Question: I have a database query. I can make go nice and fast with raw SQL but I'd really like to do something similar in LINQ
'''
declare @ruleInstanceCount int
select @ruleInstanceCount
= (select count(distinct(gri.RuleInstance_Id))
from [Group] g
left join GroupRuleInstance gri on g.id = gri.Group_Id
where g.name= @groupName)
SELECT cache.EntityKey
from RuleInstanceCurrentMembershipCacheItem cache
left join RuleInstance ri on ri.id = cache.RuleInstanceId
left join GroupRuleInstance gri on ri.id = gri.RuleInstance_Id
left join [Group] g on g.id = gri.Group_Id
where cache.IsMember = 1 and g.Name = @groupName
group by cache.EntityKey
HAVING count(cache.RuleInstanceId) = @ruleInstanceCount
order by cache.EntityKey
'''
Yay SQL is really fast because I can declare a variable and use it later
this has been my best attempt so far with LINQ but its about 50x slower
'''
from g in ctx.Groups
where g.Name == groupName
let ruleCount = g.Rules.Select(r => r.Id).Distinct().Count()
from ri in g.Rules
from mem in ri
.CurrentMembership
.Where(m => m.IsMember)
.Select(m => new { m.EntityKey, m.RuleInstanceId, ruleCount })
group mem by mem.EntityKeyinto ekGroup
let ruleCount = ekGroup.Any() ? ekGroup.FirstOrDefault().ruleCount : 0
where ekGroup.Count() == ruleCount
orderby ekGroup.Key
select ekGroup.Key
'''
The generated SQL is a bit of a mess (I can post it if required) but there are 2 important differences between this and my hand coded SQL.
1. There's no declare statement - which means it does the actual @ruleInstanceCount over and over.
2. There's no having clause when it does the comparison of how many times it saw the rule instance.

As requested here is the generated SQL
'''
SELECT
[Project13].[EntityKey] AS [EntityKey]
FROM ( SELECT
[Project12].[EntityKey] AS [EntityKey]
FROM ( SELECT
[Project11].[EntityKey] AS [EntityKey],
[Project11].[C1] AS [C1],
[Project11].[C2] AS [C2],
[Project11].[C3] AS [C3],
(SELECT
COUNT(1) AS [A1]
FROM [dbo].[Group] AS [Extent17]
INNER JOIN [dbo].[GroupRuleInstance] AS [Extent18] ON [Extent17].[Id] = [Extent18].[Group_Id]
INNER JOIN [dbo].[RuleInstanceCurrentMembershipCacheItem] AS [Extent19] ON ([Extent18].[RuleInstance_Id] = [Extent19].[RuleInstanceId]) AND ([Extent19].[IsMember] = 1)
WHERE ((([Extent17].[Name] = @p__linq__0) AND ( NOT ([Extent17].[Name] IS NULL OR @p__linq__0 IS NULL))) OR (([Extent17].[Name] IS NULL) AND (@p__linq__0 IS NULL))) AND ([Project11].[EntityKey] = [Extent19].[EntityKey])) AS [C4]
FROM ( SELECT
[Project10].[EntityKey] AS [EntityKey],
[Project10].[C1] AS [C1],
[Project10].[C2] AS [C2],
(SELECT
COUNT(1) AS [A1]
FROM [dbo].[Group] AS [Extent14]
INNER JOIN [dbo].[GroupRuleInstance] AS [Extent15] ON [Extent14].[Id] = [Extent15].[Group_Id]
INNER JOIN [dbo].[RuleInstanceCurrentMembershipCacheItem] AS [Extent16] ON ([Extent15].[RuleInstance_Id] = [Extent16].[RuleInstanceId]) AND ([Extent16].[IsMember] = 1)
WHERE ((([Extent14].[Name] = @p__linq__0) AND ( NOT ([Extent14].[Name] IS NULL OR @p__linq__0 IS NULL))) OR (([Extent14].[Name] IS NULL) AND (@p__linq__0 IS NULL))) AND ([Project10].[EntityKey] = [Extent16].[EntityKey])) AS [C3]
FROM ( SELECT
[Project9].[EntityKey] AS [EntityKey],
[Project9].[C1] AS [C1],
(SELECT
COUNT(1) AS [A1]
FROM [dbo].[Group] AS [Extent11]
INNER JOIN [dbo].[GroupRuleInstance] AS [Extent12] ON [Extent11].[Id] = [Extent12].[Group_Id]
INNER JOIN [dbo].[RuleInstanceCurrentMembershipCacheItem] AS [Extent13] ON ([Extent12].[RuleInstance_Id] = [Extent13].[RuleInstanceId]) AND ([Extent13].[IsMember] = 1)
WHERE ((([Extent11].[Name] = @p__linq__0) AND ( NOT ([Extent11].[Name] IS NULL OR @p__linq__0 IS NULL))) OR (([Extent11].[Name] IS NULL) AND (@p__linq__0 IS NULL))) AND ([Project9].[EntityKey] = [Extent13].[EntityKey])) AS [C2]
FROM ( SELECT
[Project7].[EntityKey] AS [EntityKey],
CASE WHEN ( EXISTS (SELECT
1 AS [C1]
FROM [dbo].[Group] AS [Extent8]
INNER JOIN [dbo].[GroupRuleInstance] AS [Extent9] ON [Extent8].[Id] = [Extent9].[Group_Id]
INNER JOIN [dbo].[RuleInstanceCurrentMembershipCacheItem] AS [Extent10] ON ([Extent9].[RuleInstance_Id] = [Extent10].[RuleInstanceId]) AND ([Extent10].[IsMember] = 1)
WHERE ((([Extent8].[Name] = @p__linq__0) AND ( NOT ([Extent8].[Name] IS NULL OR @p__linq__0 IS NULL))) OR (([Extent8].[Name] IS NULL) AND (@p__linq__0 IS NULL))) AND ([Project7].[EntityKey] = [Extent10].[EntityKey])
)) THEN [Project7].[C1] ELSE 0 END AS [C1]
FROM ( SELECT
[Project6].[EntityKey] AS [EntityKey],
[Project6].[C1] AS [C1]
FROM ( SELECT
[Project2].[EntityKey] AS [EntityKey],
(SELECT TOP (1)
[Project4].[C1] AS [C1]
FROM (SELECT
[Extent4].[Id] AS [Id],
(SELECT
COUNT(1) AS [A1]
FROM ( SELECT DISTINCT
[Extent5].[RuleInstance_Id] AS [RuleInstance_Id]
FROM [dbo].[GroupRuleInstance] AS [Extent5]
WHERE [Extent4].[Id] = [Extent5].[Group_Id]
) AS [Distinct2]) AS [C1]
FROM [dbo].[Group] AS [Extent4]
WHERE (([Extent4].[Name] = @p__linq__0) AND ( NOT ([Extent4].[Name] IS NULL OR @p__linq__0 IS NULL))) OR (([Extent4].[Name] IS NULL) AND (@p__linq__0 IS NULL)) ) AS [Project4]
INNER JOIN [dbo].[GroupRuleInstance] AS [Extent6] ON [Project4].[Id] = [Extent6].[Group_Id]
INNER JOIN [dbo].[RuleInstanceCurrentMembershipCacheItem] AS [Extent7] ON ([Extent6].[RuleInstance_Id] = [Extent7].[RuleInstanceId]) AND ([Extent7].[IsMember] = 1)
WHERE [Project2].[EntityKey] = [Extent7].[EntityKey]) AS [C1]
FROM ( SELECT
[Distinct1].[EntityKey] AS [EntityKey]
FROM ( SELECT DISTINCT
[Extent3].[EntityKey] AS [EntityKey]
FROM [dbo].[Group] AS [Extent1]
INNER JOIN [dbo].[GroupRuleInstance] AS [Extent2] ON [Extent1].[Id] = [Extent2].[Group_Id]
INNER JOIN [dbo].[RuleInstanceCurrentMembershipCacheItem] AS [Extent3] ON ([Extent2].[RuleInstance_Id] = [Extent3].[RuleInstanceId]) AND ([Extent3].[IsMember] = 1)
WHERE (([Extent1].[Name] = @p__linq__0) AND ( NOT ([Extent1].[Name] IS NULL OR @p__linq__0 IS NULL))) OR (([Extent1].[Name] IS NULL) AND (@p__linq__0 IS NULL))
) AS [Distinct1]
) AS [Project2]
) AS [Project6]
) AS [Project7]
) AS [Project9]
) AS [Project10]
) AS [Project11]
) AS [Project12]
WHERE (([Project12].[C2] = [Project12].[C1]) AND ( NOT ([Project12].[C3] IS NULL OR [Project12].[C1] IS NULL))) OR (([Project12].[C4] IS NULL) AND ([Project12].[C1] IS NULL))
) AS [Project13]
ORDER BY [Project13].[EntityKey] ASC
'''
And model:
'''
public class Group
{
public int Id { get; set; }
public string Name { get; set; }
public ICollection<RuleInstance> Rules { get; set; }
}
public class RuleInstance
{
public Guid Id { get; set; }
public ICollection<Group> Groups { get; set; }
public ICollection<RuleInstanceCurrentMembershipCacheItem> CurrentMembership { get; set; }
}
public class RuleInstanceCurrentMembershipCacheItem
{
public Guid RuleInstanceId { get; set; }
public int EntityKey { get; set; }
public RuleInstance RuleInstance { get; set; }
public bool IsMember { get; set; }
}
'''
Edit:
Based on @MarcinJuraszek's answer I settled on the following:
'''
var ruleInstances = from g in ctx.Groups
from ri in g.Rules
where g.Name == groupName
select ri.Id;
var cache = ( from g in ctx.Groups
where g.Name == groupName
from ri in g.Rules
from mem in ri.CurrentMembership
where mem.IsMember
group mem by mem.AnimalKey into akGroup
where akGroup.Count() == ruleInstances.Distinct().Count()
orderby akGroup.Key
select akGroup.Key).ToArray();
'''
it produces the following query
'''
SELECT
[Project4].[EntityKey] AS [EntityKey]
FROM ( SELECT
[GroupBy1].[K1] AS [EntityKey]
FROM (SELECT
[Extent3].[EntityKey] AS [K1],
COUNT(1) AS [A1],
COUNT(1) AS [A2],
COUNT(1) AS [A3]
FROM [dbo].[Group] AS [Extent1]
INNER JOIN [dbo].[GroupRuleInstance] AS [Extent2] ON [Extent1].[Id] = [Extent2].[Group_Id]
INNER JOIN [dbo].[RuleInstanceCurrentMembershipCacheItem] AS [Extent3] ON ([Extent2].[RuleInstance_Id] = [Extent3].[RuleInstanceId]) AND ([Extent3].[IsMember] = 1)
WHERE (([Extent1].[Name] = @p__linq__0) AND ( NOT ([Extent1].[Name] IS NULL OR @p__linq__0 IS NULL))) OR (([Extent1].[Name] IS NULL) AND (@p__linq__0 IS NULL))
GROUP BY [Extent3].[EntityKey] ) AS [GroupBy1]
CROSS JOIN (SELECT
COUNT(1) AS [A1]
FROM ( SELECT DISTINCT
[Extent5].[RuleInstance_Id] AS [RuleInstance_Id]
FROM [dbo].[Group] AS [Extent4]
INNER JOIN [dbo].[GroupRuleInstance] AS [Extent5] ON [Extent4].[Id] = [Extent5].[Group_Id]
WHERE (([Extent4].[Name] = @p__linq__1) AND ( NOT ([Extent4].[Name] IS NULL OR @p__linq__1 IS NULL))) OR (([Extent4].[Name] IS NULL) AND (@p__linq__1 IS NULL))
) AS [Distinct1] ) AS [GroupBy2]
CROSS JOIN (SELECT
COUNT(1) AS [A1]
FROM ( SELECT DISTINCT
[Extent7].[RuleInstance_Id] AS [RuleInstance_Id]
FROM [dbo].[Group] AS [Extent6]
INNER JOIN [dbo].[GroupRuleInstance] AS [Extent7] ON [Extent6].[Id] = [Extent7].[Group_Id]
WHERE (([Extent6].[Name] = @p__linq__1) AND ( NOT ([Extent6].[Name] IS NULL OR @p__linq__1 IS NULL))) OR (([Extent6].[Name] IS NULL) AND (@p__linq__1 IS NULL))
) AS [Distinct2] ) AS [GroupBy3]
CROSS JOIN (SELECT
COUNT(1) AS [A1]
FROM ( SELECT DISTINCT
[Extent9].[RuleInstance_Id] AS [RuleInstance_Id]
FROM [dbo].[Group] AS [Extent8]
INNER JOIN [dbo].[GroupRuleInstance] AS [Extent9] ON [Extent8].[Id] = [Extent9].[Group_Id]
WHERE (([Extent8].[Name] = @p__linq__1) AND ( NOT ([Extent8].[Name] IS NULL OR @p__linq__1 IS NULL))) OR (([Extent8].[Name] IS NULL) AND (@p__linq__1 IS NULL))
) AS [Distinct3] ) AS [GroupBy4]
WHERE (([GroupBy1].[A1] = [GroupBy2].[A1]) AND ( NOT ([GroupBy1].[A2] IS NULL OR [GroupBy3].[A1] IS NULL))) OR (([GroupBy1].[A3] IS NULL) AND ([GroupBy4].[A1] IS NULL))
) AS [Project4]
ORDER BY [Project4].[EntityKey] ASC
'''
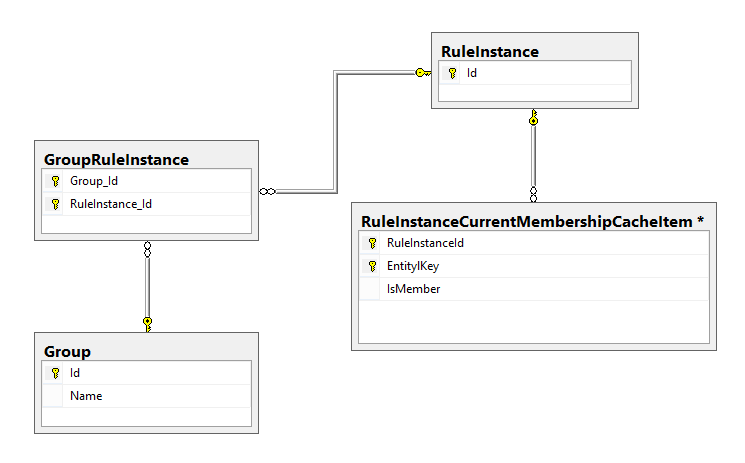
Answer: I would try with following:
'''
var ctx = new Context();
var groupName = "something";
var ruleInstances = from g in ctx.Groups
from gri in g.Rules.DefaultIfEmpty()
where g.Name == groupName
select gri.Id;
var keys = from c in ctx.CurrentMembership
let ri = c.RuleInstance
from g in ri.Groups.DefaultIfEmpty()
where c.IsMember && g.Name == groupName
group c by c.EntityKey into g
where g.Select(x => x.RuleInstanceId).Count() == ruleInstances.Distinct().Count()
orderby g.Key
select g.Key;
'''
It should give you SQL quite close to:
'''
SELECT cache.EntityKey
from RuleInstanceCurrentMembershipCacheItem cache
left join RuleInstance ri on ri.id = cache.RuleInstanceId
left join GroupRuleInstance gri on ri.id = gri.RuleInstance_Id
left join [Group] g on g.id = gri.Group_Id
where cache.IsMember = 1 and g.Name = @groupName
group by cache.EntityKey
HAVING count(cache.RuleInstanceId) =
(select count(distinct(gri.RuleInstance_Id))
from [Group] g
left join GroupRuleInstance gri on g.id = gri.Group_Id
where g.name= @groupName)
order by cache.EntityKey
'''
I assumed your context looks close to that one:
'''
public class Context
{
public IQueryable<Group> Groups { get; set; }
public IQueryable<RuleInstance> Rules { get; set; }
public IQueryable<RuleInstanceCurrentMembershipCacheItem> CurrentMembership { get; set; }
}
'''